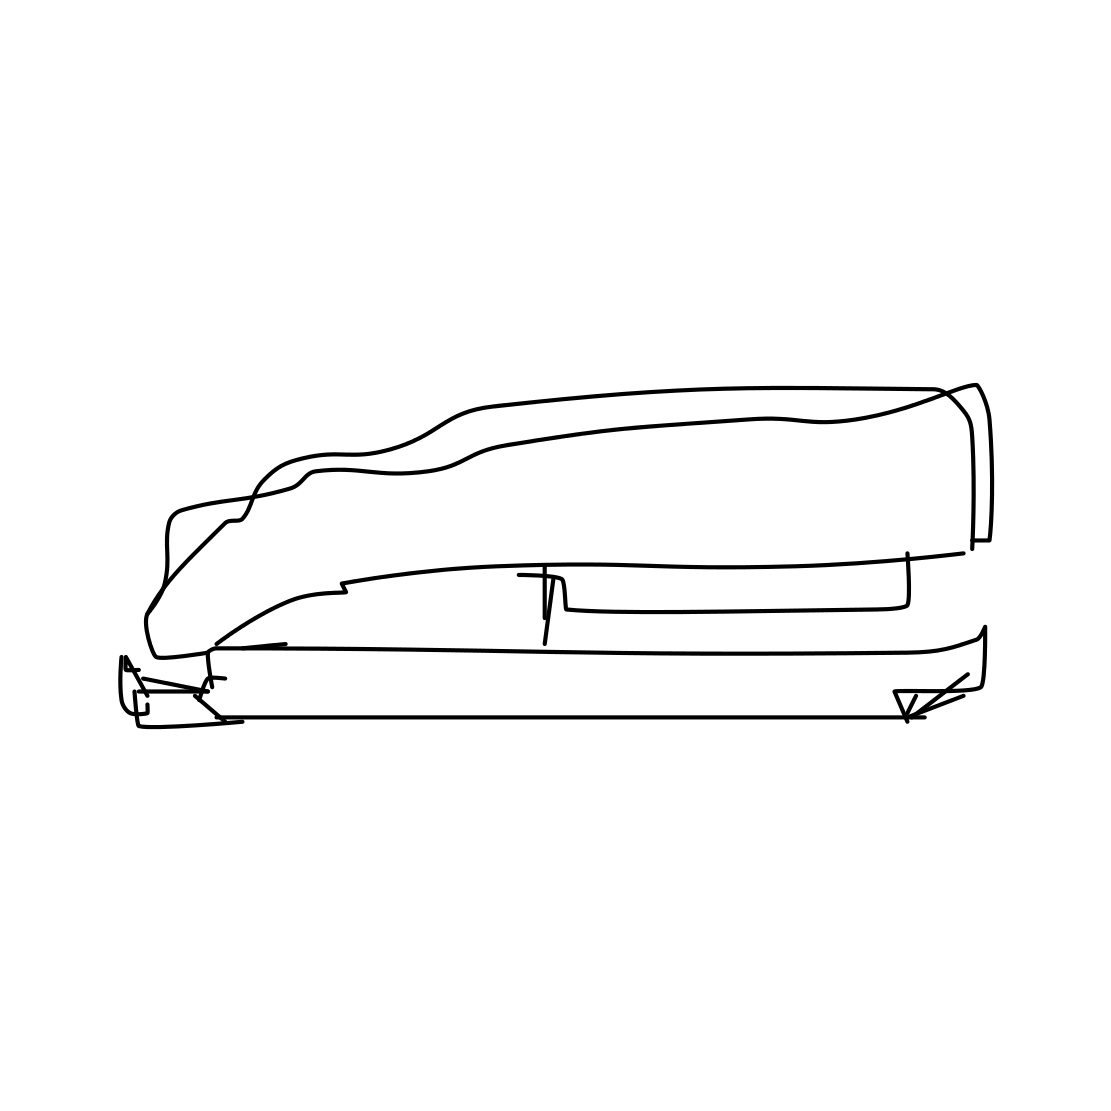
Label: stapler